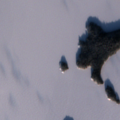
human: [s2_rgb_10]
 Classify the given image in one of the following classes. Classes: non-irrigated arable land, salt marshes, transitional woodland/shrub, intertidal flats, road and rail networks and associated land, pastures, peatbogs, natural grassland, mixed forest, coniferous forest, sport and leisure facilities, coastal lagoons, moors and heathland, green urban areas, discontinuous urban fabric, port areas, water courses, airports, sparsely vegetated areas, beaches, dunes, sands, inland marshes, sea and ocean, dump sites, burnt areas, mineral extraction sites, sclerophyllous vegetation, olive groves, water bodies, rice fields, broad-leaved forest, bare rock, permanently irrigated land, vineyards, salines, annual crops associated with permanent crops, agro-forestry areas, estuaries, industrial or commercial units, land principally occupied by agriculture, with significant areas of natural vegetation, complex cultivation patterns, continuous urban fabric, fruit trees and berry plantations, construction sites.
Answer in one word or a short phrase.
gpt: water bodies